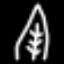
Label: leaf